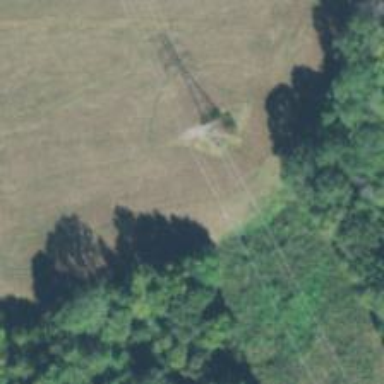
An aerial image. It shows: Power tower.